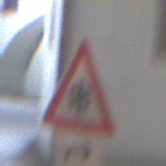
Verkehrszeichen: SchneeOderEisglaette
Zusatzzeichen unten: RichtungsangabeDurchPfeile5
Umgebung: Outdoor, Urban
Tageszeit: Night
Wetter: Overcast
Licht: Artificial
Jahreszeit: Winter
Kontrast: MediumContrast